Field crop: maize
Growth stage: 2
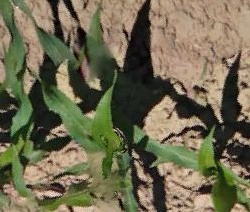
Species: maize